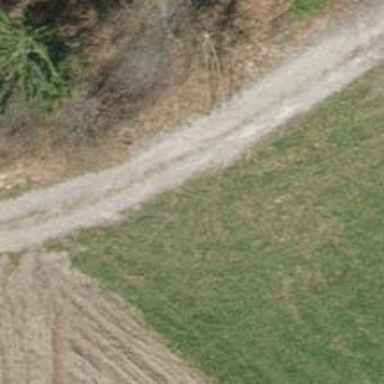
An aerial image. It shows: Compacted grade3 track.